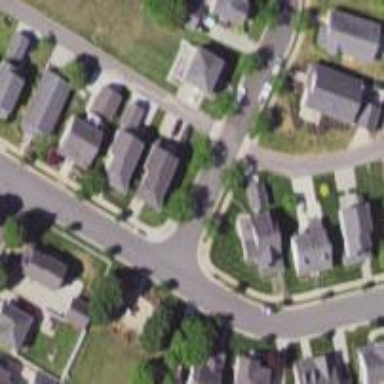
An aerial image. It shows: Alley classified as service road.